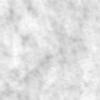
Label: no_change